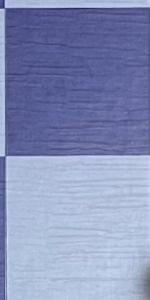
Label: Empty